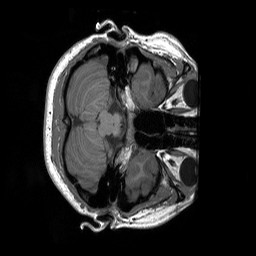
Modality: T1w
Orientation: axial
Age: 21
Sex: female
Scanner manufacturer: siemens
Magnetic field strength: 3 T
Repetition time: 1.9 s
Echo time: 0.00243 s